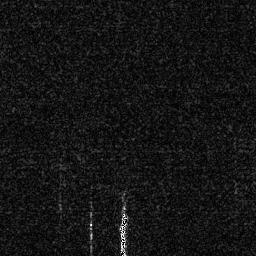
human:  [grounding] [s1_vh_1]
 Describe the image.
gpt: In the satellite image, there is  <ref>1 medium ship </ref> <box>[[45, 81, 50, 99, 0]]</box> located at bottom.